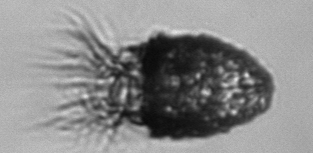
Label: Stenosemella_pacifica